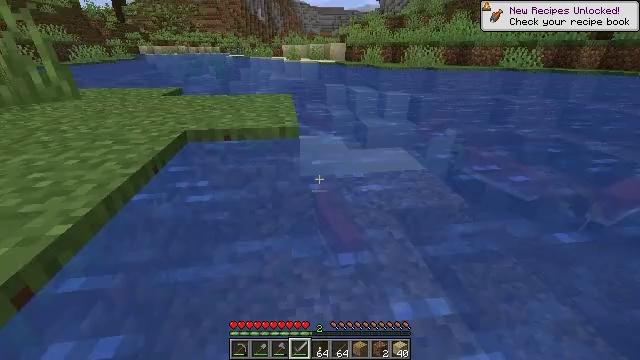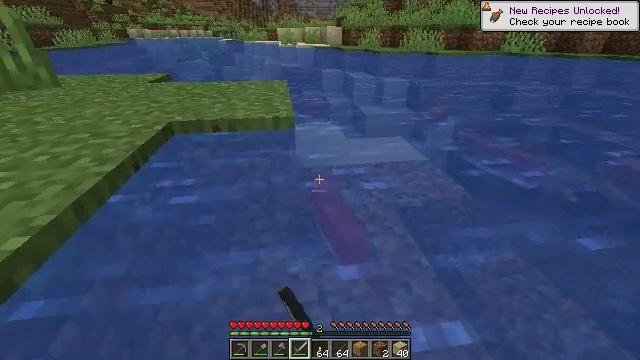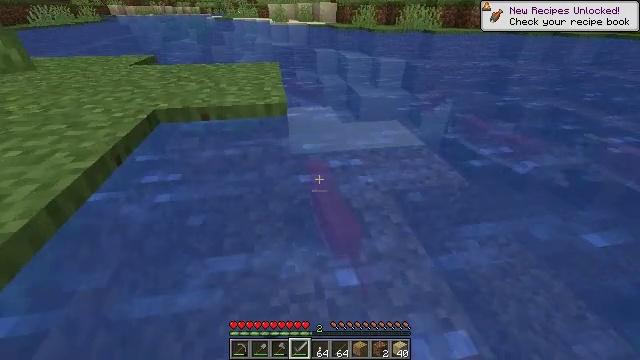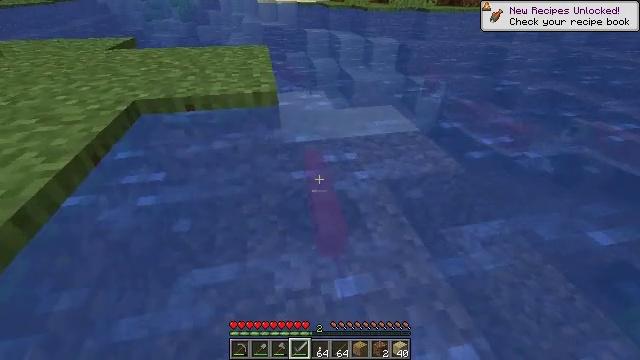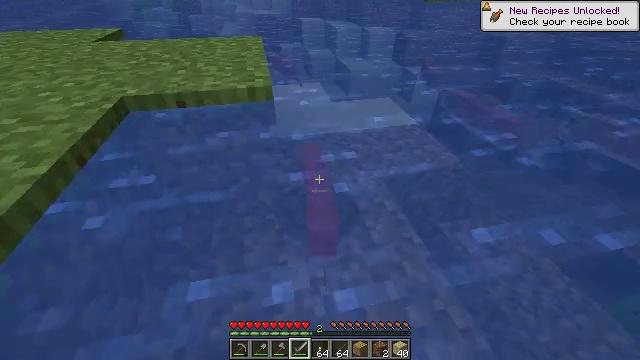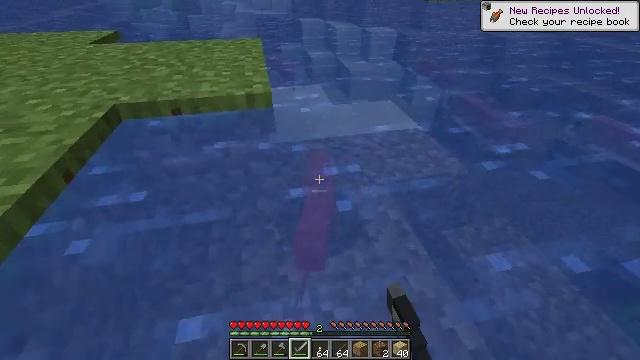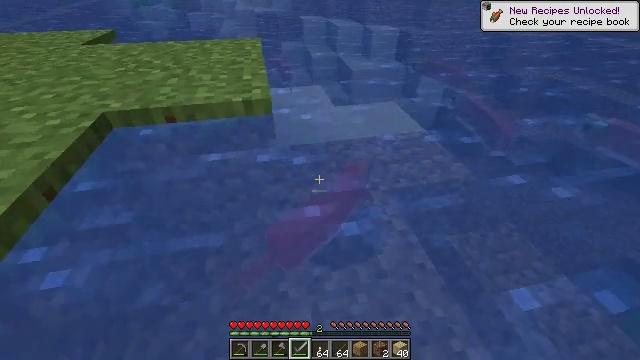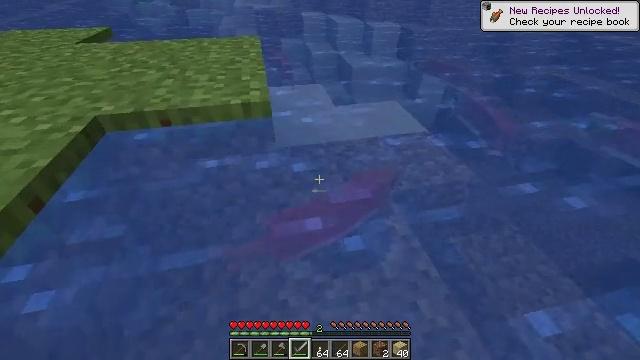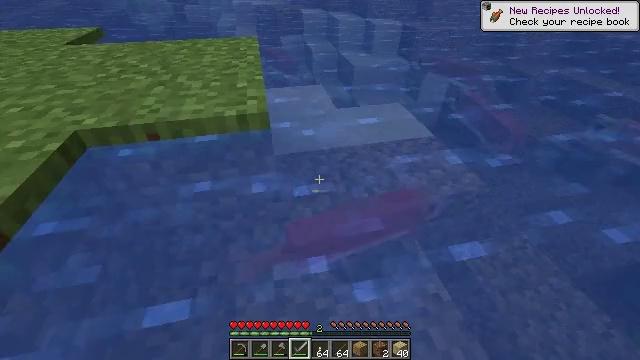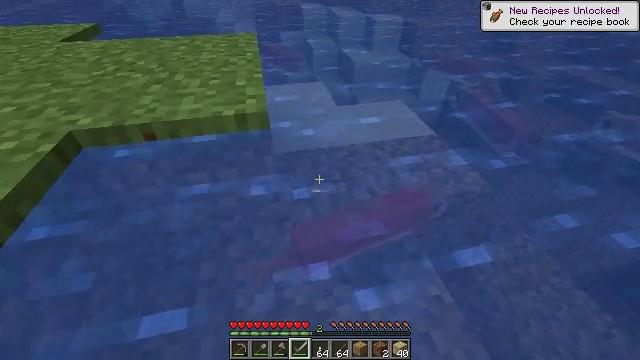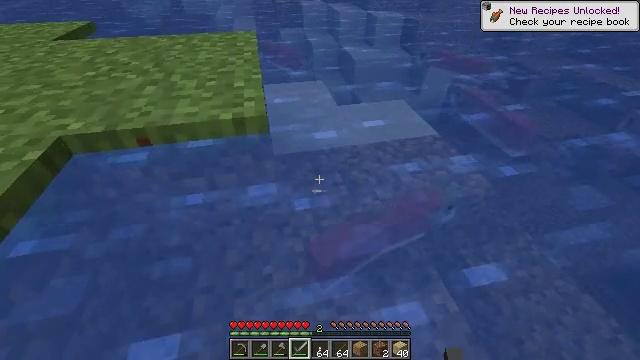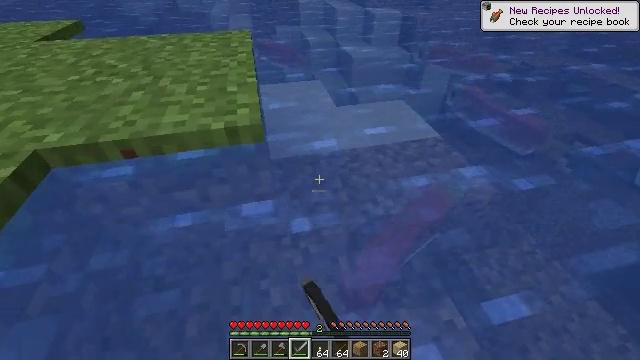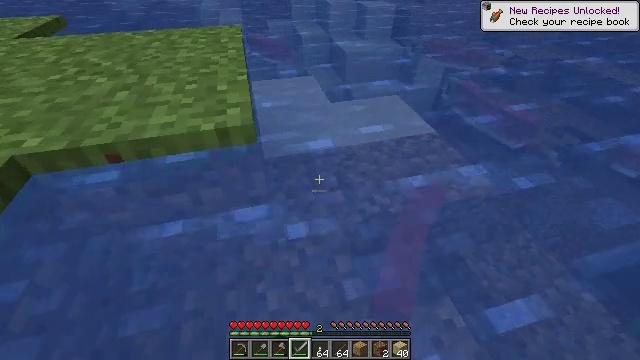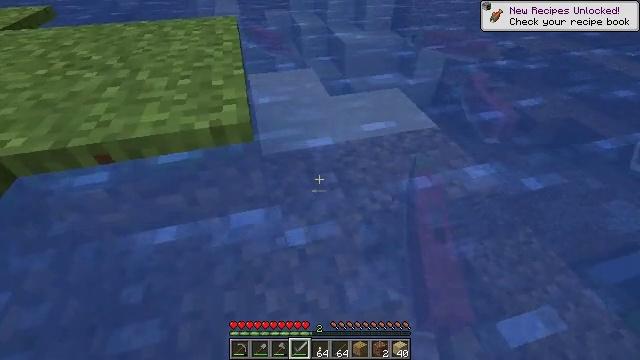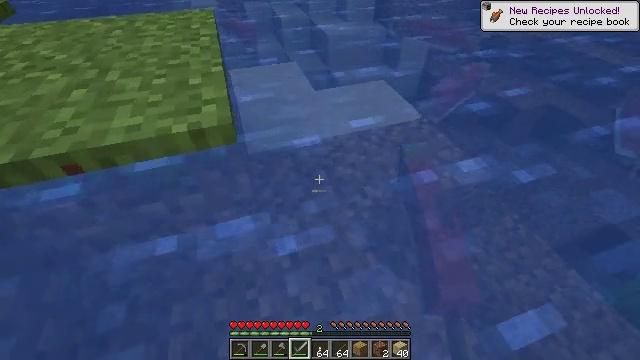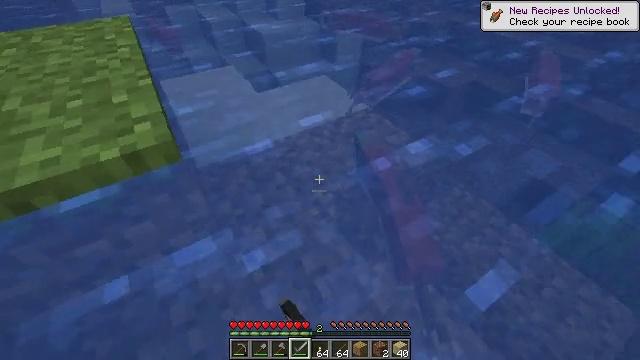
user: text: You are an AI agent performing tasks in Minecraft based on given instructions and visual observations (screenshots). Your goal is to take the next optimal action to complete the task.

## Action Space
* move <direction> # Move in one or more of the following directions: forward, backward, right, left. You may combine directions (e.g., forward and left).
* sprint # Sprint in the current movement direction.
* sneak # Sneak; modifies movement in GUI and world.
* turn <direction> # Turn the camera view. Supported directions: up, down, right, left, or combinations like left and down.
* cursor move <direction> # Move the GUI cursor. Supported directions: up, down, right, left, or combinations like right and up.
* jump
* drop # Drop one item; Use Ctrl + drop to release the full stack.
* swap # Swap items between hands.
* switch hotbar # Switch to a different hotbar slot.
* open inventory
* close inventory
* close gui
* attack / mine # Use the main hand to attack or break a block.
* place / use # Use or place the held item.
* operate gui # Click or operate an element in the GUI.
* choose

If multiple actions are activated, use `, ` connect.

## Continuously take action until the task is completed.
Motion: motion action
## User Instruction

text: Hunt fish.
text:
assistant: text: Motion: move forward, turn down, attack / mine
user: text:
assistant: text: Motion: move forward, turn right and down, attack / mine
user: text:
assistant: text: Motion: move forward, turn right and down
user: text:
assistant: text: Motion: move forward, turn down, attack / mine
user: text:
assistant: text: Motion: move forward, attack / mine
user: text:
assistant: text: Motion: move forward, attack / mine
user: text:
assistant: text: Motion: move forward, attack / mine
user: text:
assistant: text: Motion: move forward, attack / mine
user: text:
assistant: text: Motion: move forward, attack / mine
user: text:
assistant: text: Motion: move forward, attack / mine
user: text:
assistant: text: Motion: no_op
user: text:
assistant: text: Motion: turn right and down
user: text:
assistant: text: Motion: turn down, attack / mine
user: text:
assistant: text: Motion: turn right and down, attack / mine
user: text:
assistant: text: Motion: turn right, attack / mine
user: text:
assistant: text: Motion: turn right
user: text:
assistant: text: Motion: turn right and up, attack / mine
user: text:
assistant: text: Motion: move forward, turn right and up, attack / mine
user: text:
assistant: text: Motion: move forward, turn left and up, attack / mine
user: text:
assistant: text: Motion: move forward, turn left and up
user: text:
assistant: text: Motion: move forward, attack / mine
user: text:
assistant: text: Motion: move forward, turn left and down, attack / mine
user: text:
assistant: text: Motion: move forward, turn left, attack / mine
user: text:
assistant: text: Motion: move forward, turn left and down
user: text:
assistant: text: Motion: move forward, turn down, attack / mine
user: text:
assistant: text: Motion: move forward, turn down, attack / mine
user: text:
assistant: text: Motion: move forward, turn right and down, attack / mine
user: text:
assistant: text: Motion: move forward, turn right and down
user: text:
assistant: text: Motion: move forward, turn down, attack / mine
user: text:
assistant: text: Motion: move forward, turn down, attack / mine